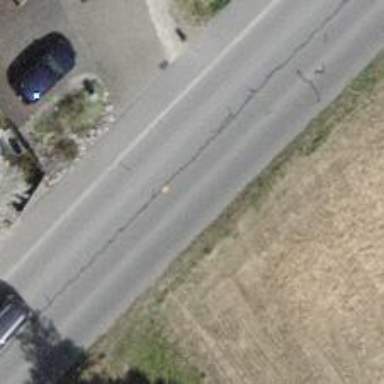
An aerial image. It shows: Tertiary road with sidewalk on the left.